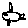
Label: fish